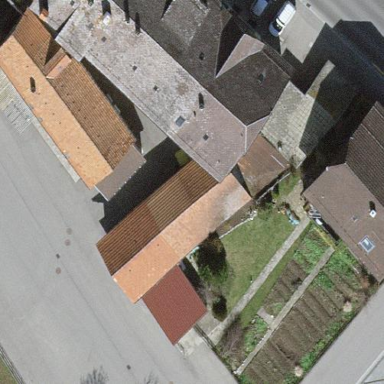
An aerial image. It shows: Building with gabled red roof and brown exterior.